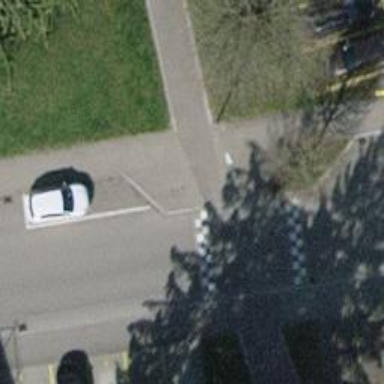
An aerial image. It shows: Unmarked road crossing.